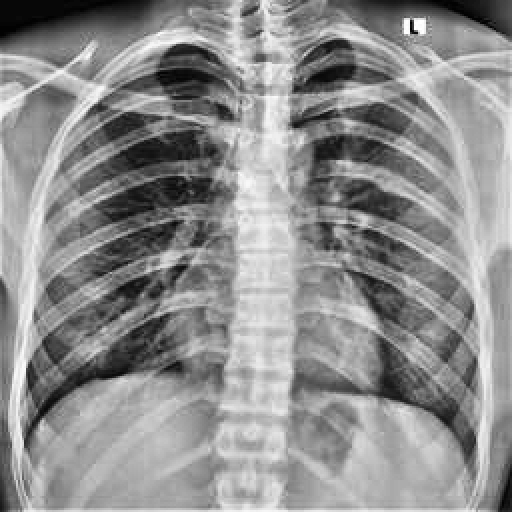
Finding: NORMAL